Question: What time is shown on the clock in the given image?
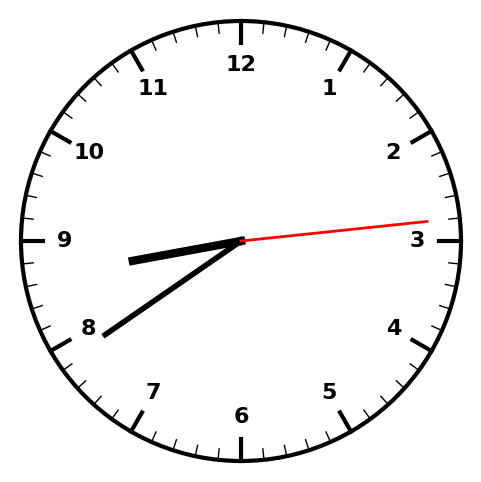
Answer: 08:39:14